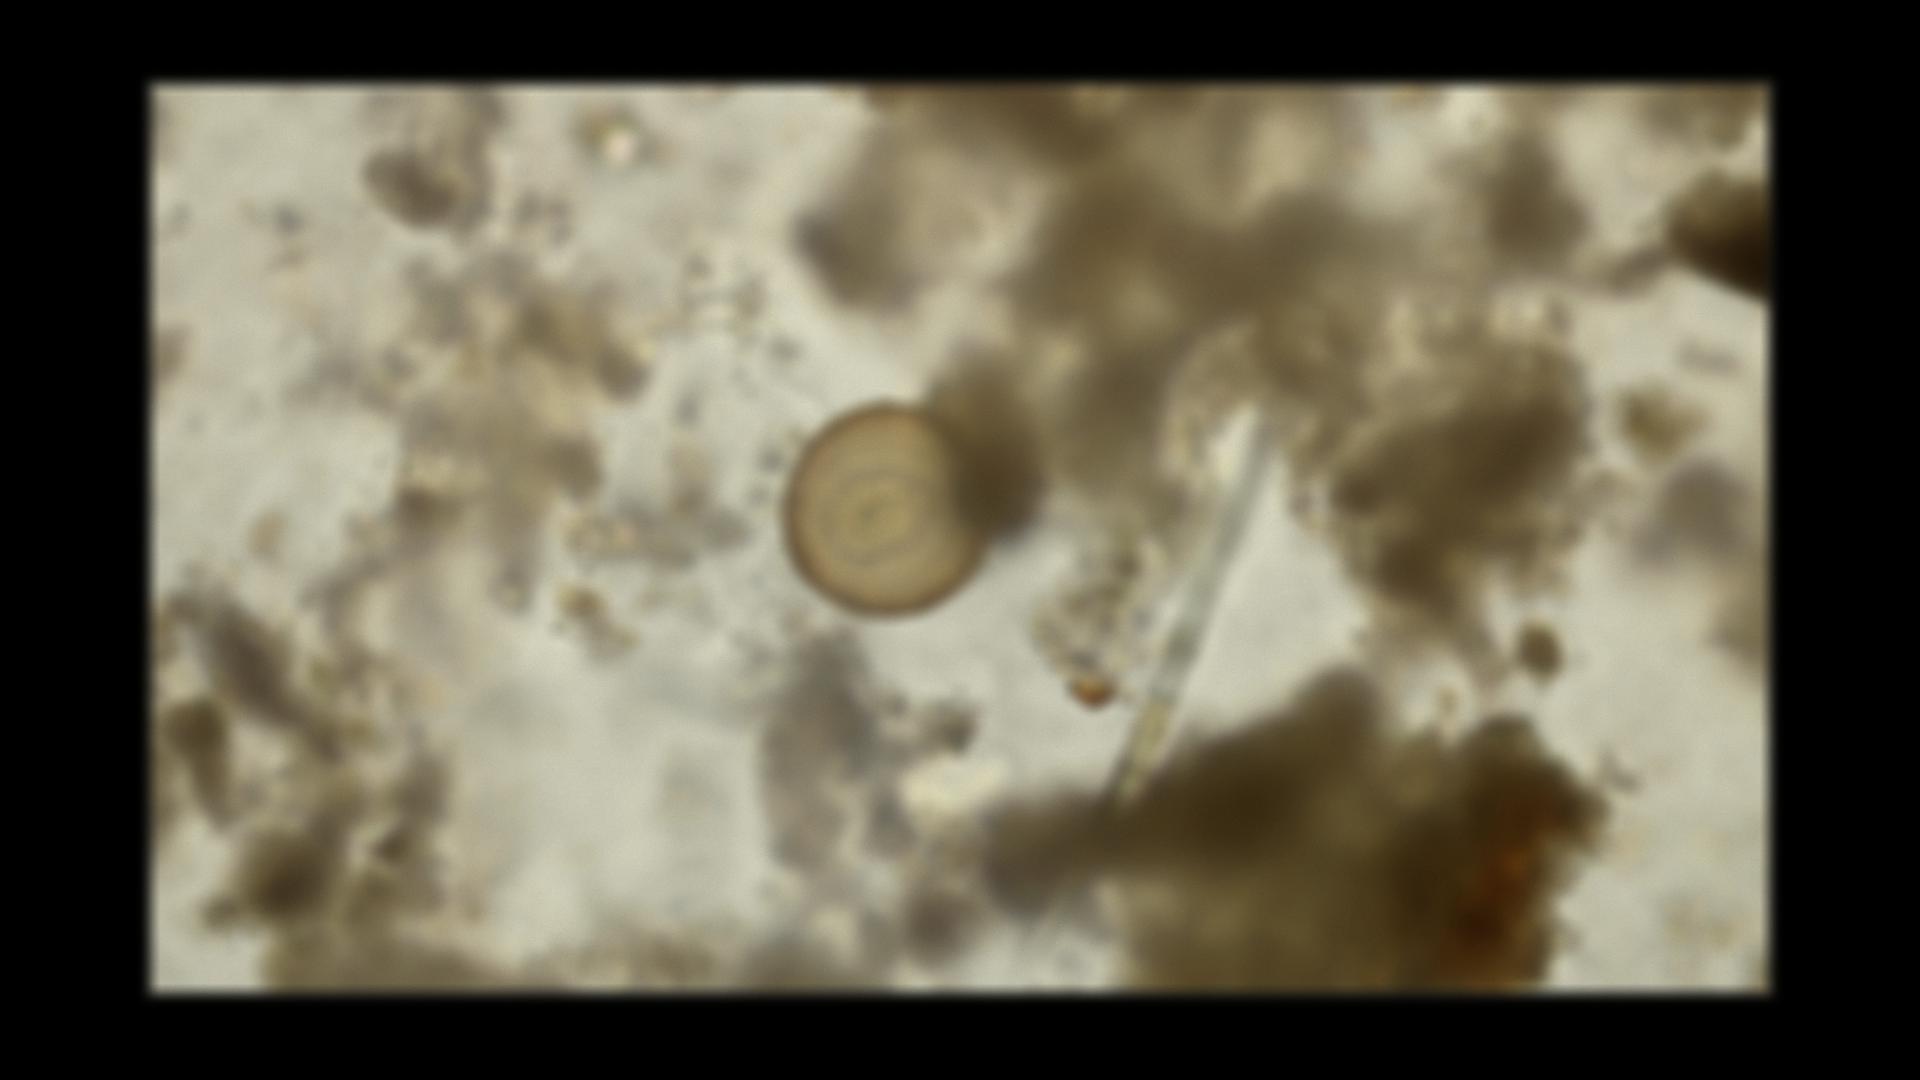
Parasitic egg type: Hymenolepis diminuta